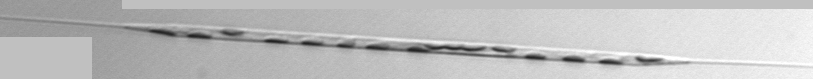
Label: Rhizosolenia